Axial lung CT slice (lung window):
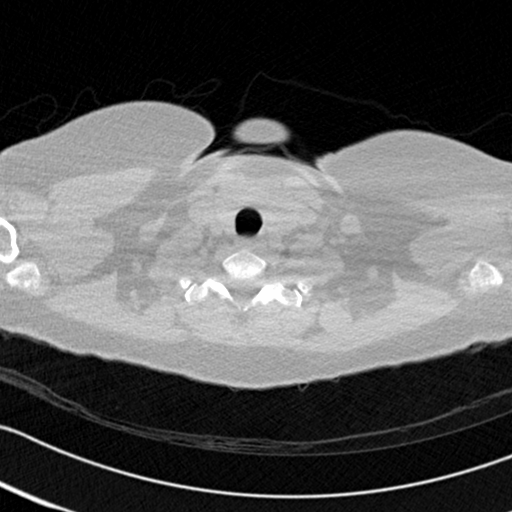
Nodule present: no